Aerial crown-view tile of a tropical tree (Barro Colorado Island, Panama), acquired 20241216:
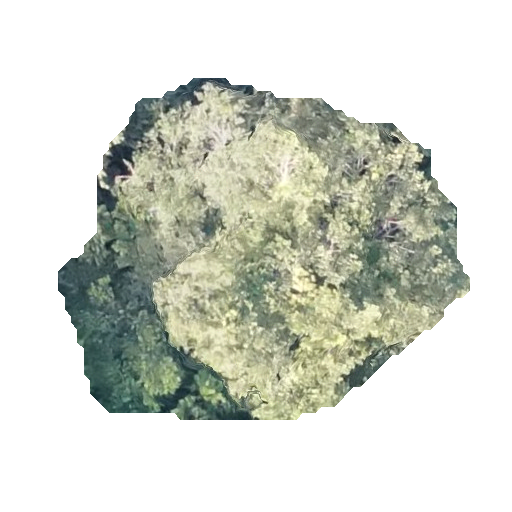
Species: Terminalia amazonia
GBIF accepted scientific name: Terminalia amazonica
Crown area: 150.04 m²